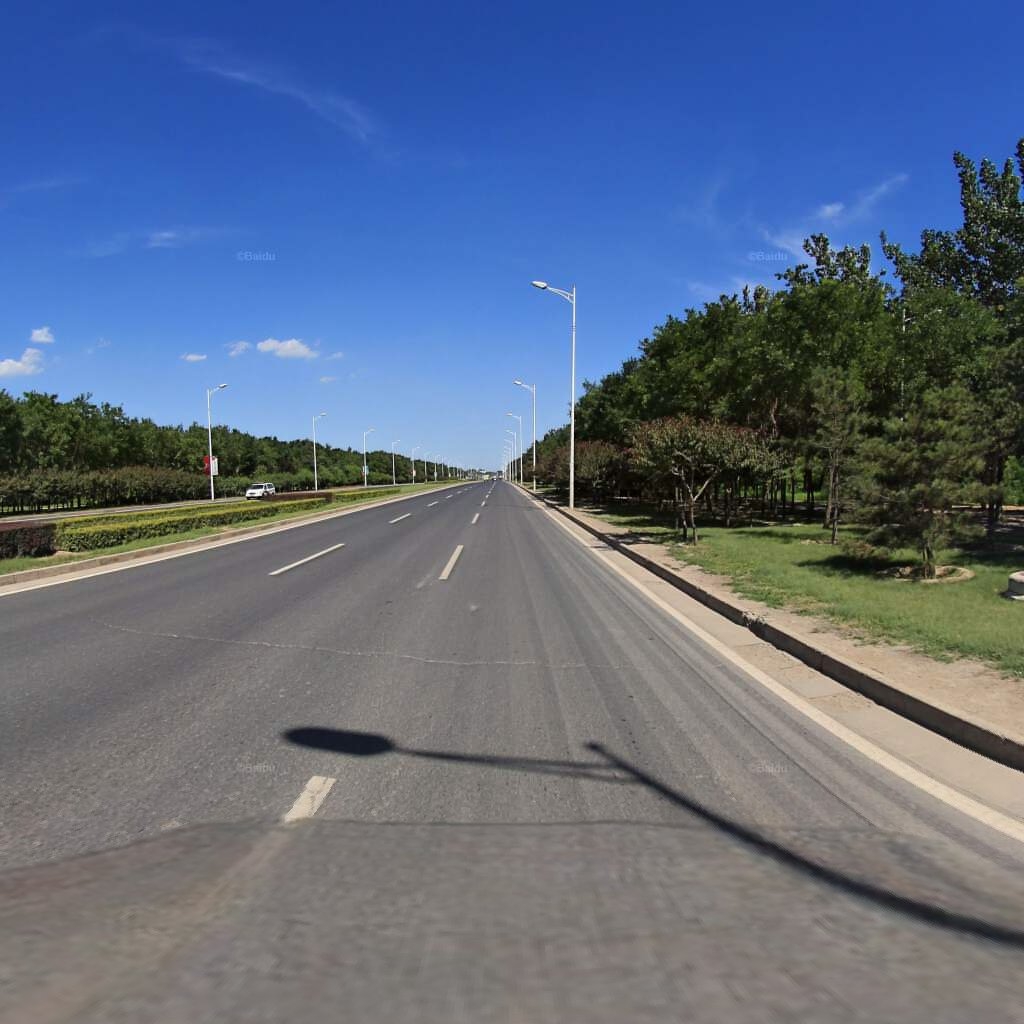
Region: Haidian
Road damage annotations: transverse crack, longitudinal crack